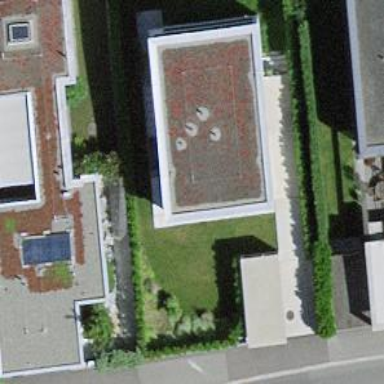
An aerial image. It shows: Residential building.